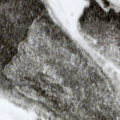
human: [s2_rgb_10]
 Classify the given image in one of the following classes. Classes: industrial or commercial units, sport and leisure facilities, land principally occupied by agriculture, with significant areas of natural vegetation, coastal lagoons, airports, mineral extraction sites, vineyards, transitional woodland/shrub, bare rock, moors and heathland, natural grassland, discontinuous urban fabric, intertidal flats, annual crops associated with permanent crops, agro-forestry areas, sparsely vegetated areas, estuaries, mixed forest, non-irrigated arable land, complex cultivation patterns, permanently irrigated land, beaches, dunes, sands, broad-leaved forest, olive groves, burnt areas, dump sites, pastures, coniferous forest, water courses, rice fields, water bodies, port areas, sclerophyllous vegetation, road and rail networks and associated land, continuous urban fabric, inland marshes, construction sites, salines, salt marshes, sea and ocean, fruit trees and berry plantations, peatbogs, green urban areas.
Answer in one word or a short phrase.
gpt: coniferous forest, mixed forest, peatbogs